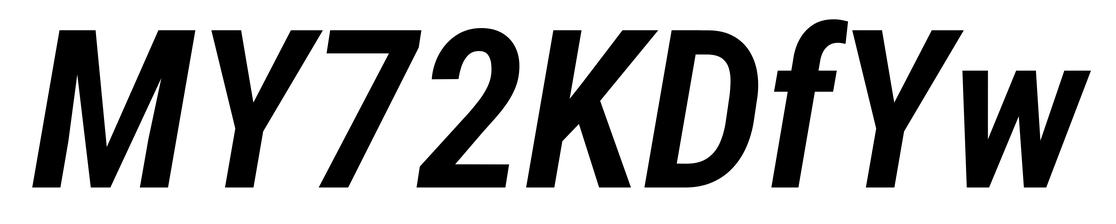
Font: Roboto-Italic_Condensed_SemiBold_Italic